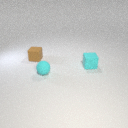
small cyan rubber sphere to the right of small brown rubber cube